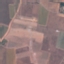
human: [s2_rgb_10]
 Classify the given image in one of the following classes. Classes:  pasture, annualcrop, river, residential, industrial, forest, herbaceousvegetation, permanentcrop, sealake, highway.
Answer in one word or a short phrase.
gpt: PermanentCrop